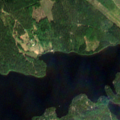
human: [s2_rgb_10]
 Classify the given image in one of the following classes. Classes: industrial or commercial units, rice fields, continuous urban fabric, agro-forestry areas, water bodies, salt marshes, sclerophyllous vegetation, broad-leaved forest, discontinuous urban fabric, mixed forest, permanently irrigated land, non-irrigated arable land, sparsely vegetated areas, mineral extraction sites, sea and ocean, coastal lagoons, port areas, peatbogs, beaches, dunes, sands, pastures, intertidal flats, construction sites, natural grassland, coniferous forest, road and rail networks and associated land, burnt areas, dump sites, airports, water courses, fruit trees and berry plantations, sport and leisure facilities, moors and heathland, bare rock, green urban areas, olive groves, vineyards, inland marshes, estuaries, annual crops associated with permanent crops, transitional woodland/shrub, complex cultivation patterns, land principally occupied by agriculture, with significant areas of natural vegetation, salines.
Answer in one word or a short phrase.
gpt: coniferous forest, mixed forest, transitional woodland/shrub, water bodies